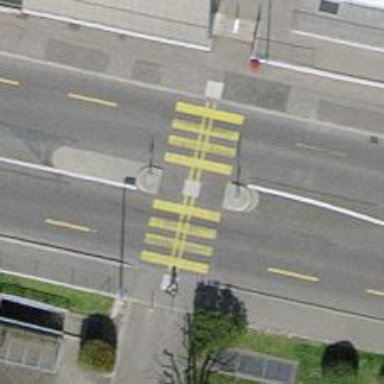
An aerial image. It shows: Marked zebra crossing with island.